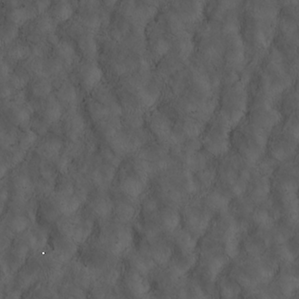
Label: non_frost